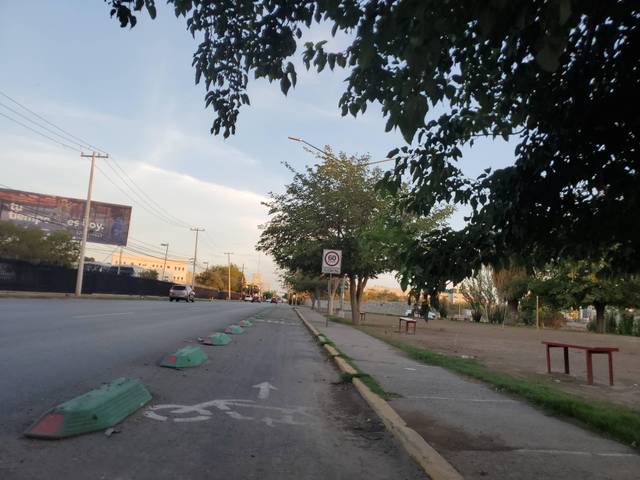
Region: Mexico
Coordinates: 31.743, -106.449